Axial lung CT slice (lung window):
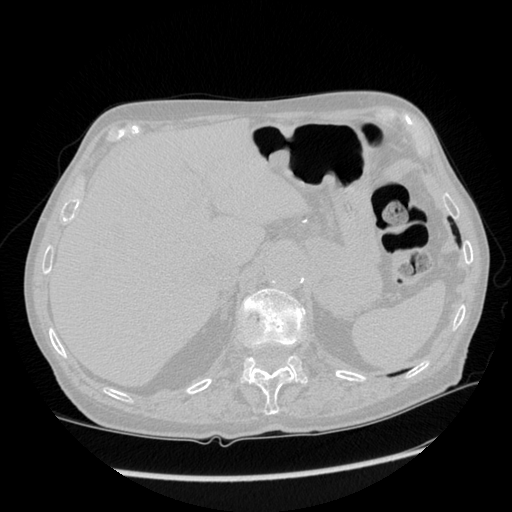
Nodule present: no